Field crop: maize
Growth stage: 2
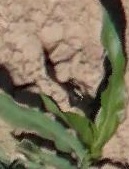
Species: maize